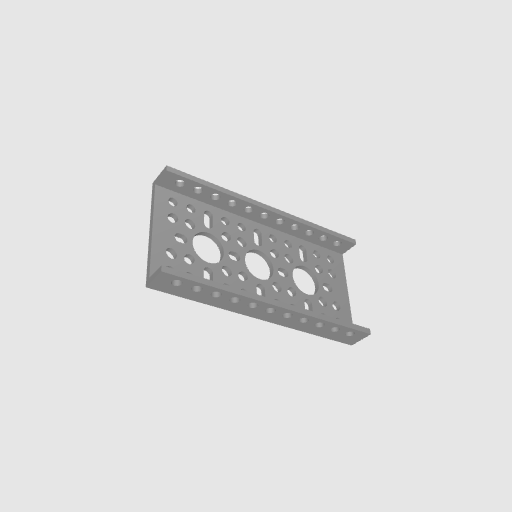
Part: LowSideUChannel3H